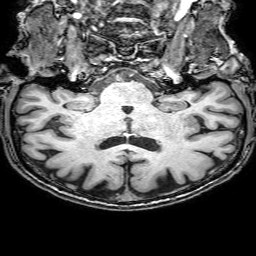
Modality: T1w
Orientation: sagittal
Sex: male
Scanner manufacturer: philips
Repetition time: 0.008259 s
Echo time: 0.00382 s